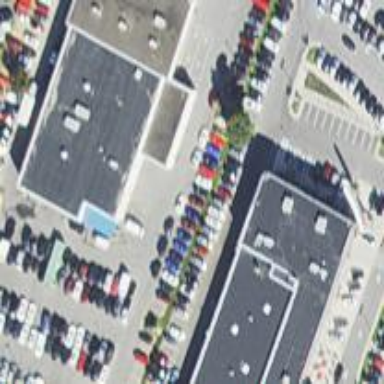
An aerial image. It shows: Retail building housing car shop.